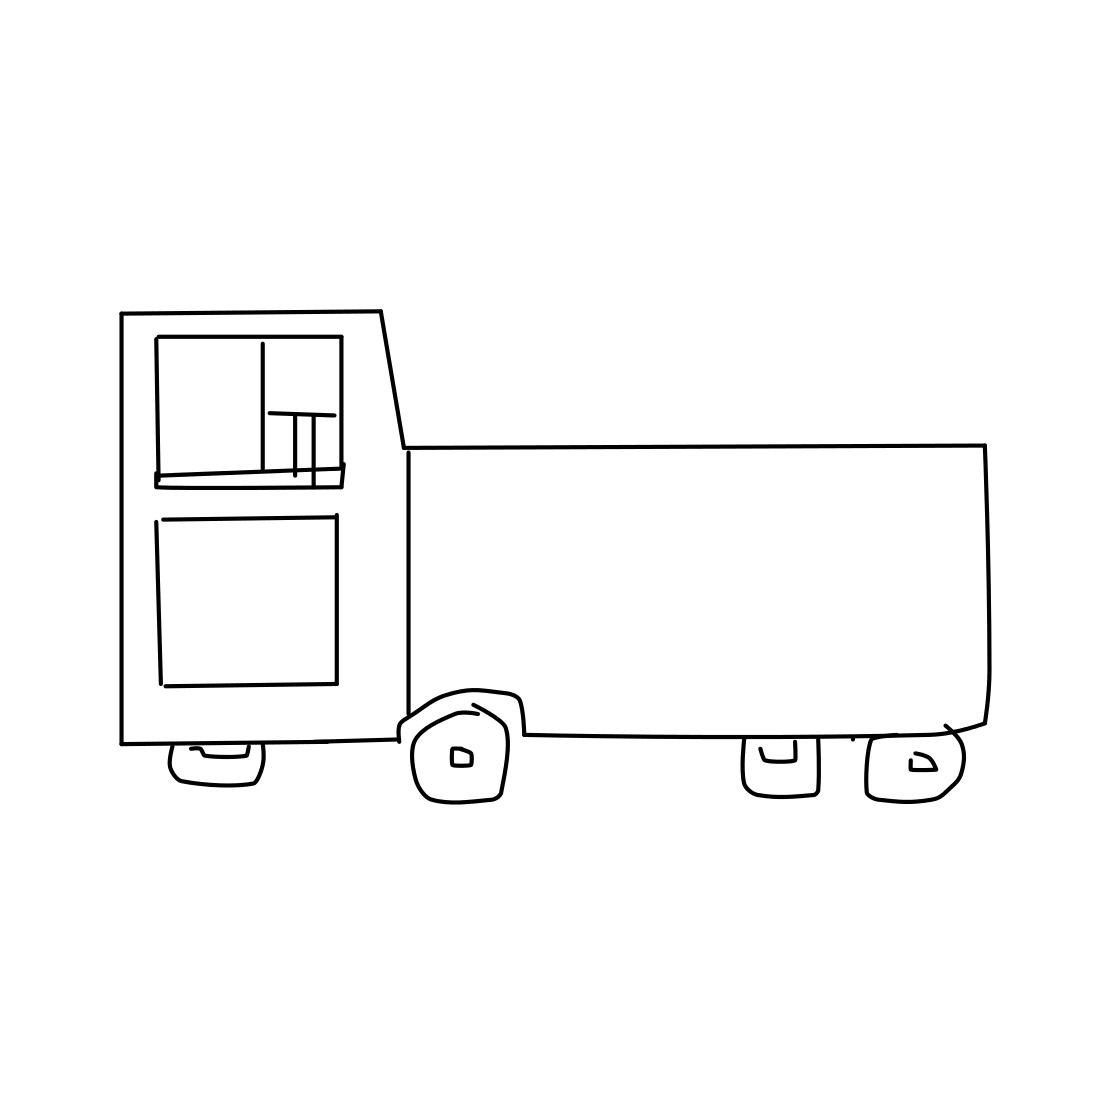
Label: truck